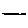
Label: line